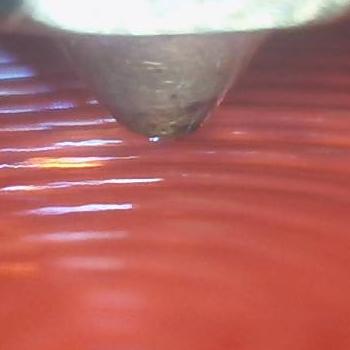
Flow rate: 94%